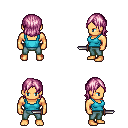
a pixel art fantasy rpg character, male body template, human, tanned skin, teal pirate shirt, teal pants, pink long bangs hairstyle, dagger, four views (front, back, left, right), 2x2 character sprite sheet, small pixel art, hard edges, no anti-aliasing